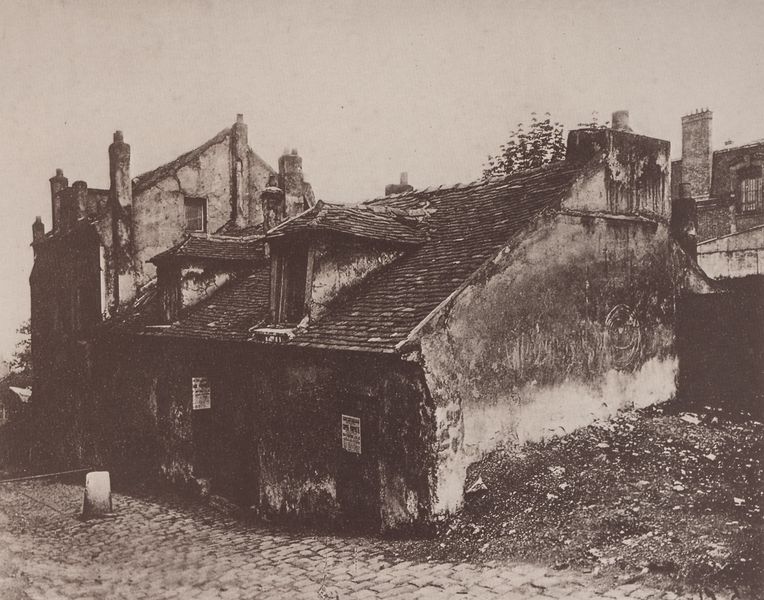
Titel: Alte Häuser, alte Straßen, pittoreske Ansichten, Rue du Mont Cenis, Montmartre, Paris
Künstler: Jean Eugène Auguste Atget
Schlagwörter: haus, weg, kamin, pflaster, verlassen, schutt, verfall, verfallen